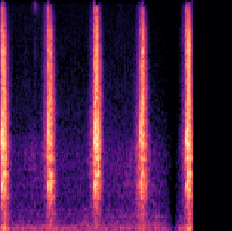
Sound class: Clock tick